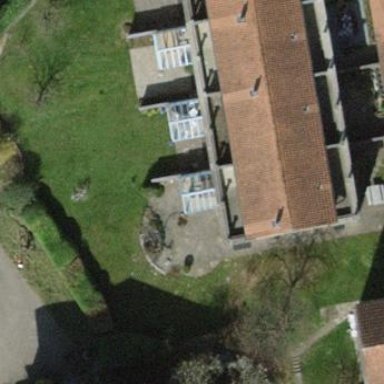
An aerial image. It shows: Terrace building.